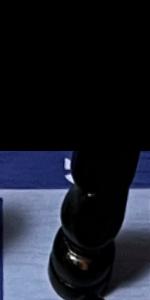
Label: Knight_Black